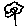
Label: flower